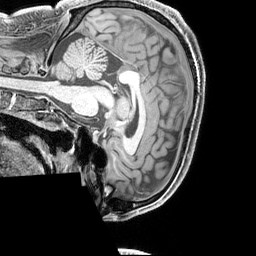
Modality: T1w
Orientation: sagittal
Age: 31
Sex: male
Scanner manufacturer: siemens
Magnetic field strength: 3 T
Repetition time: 2.3 s
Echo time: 0.00226 s